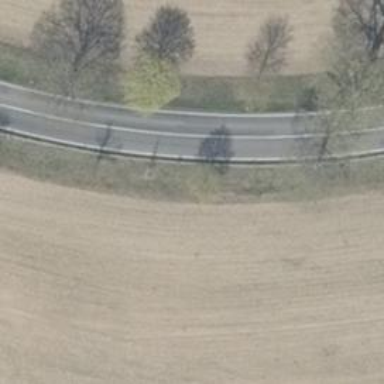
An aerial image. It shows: Secondary road with asphalt surface.